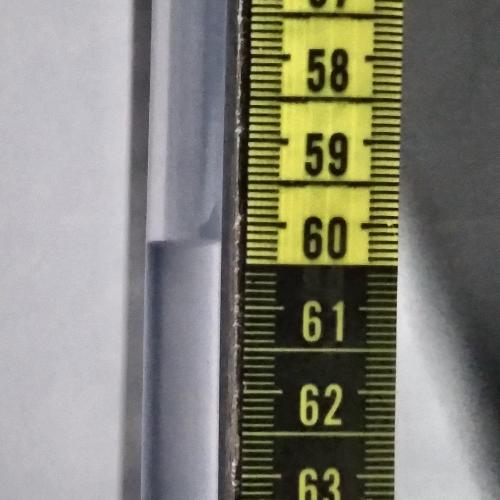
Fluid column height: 60.2 cm